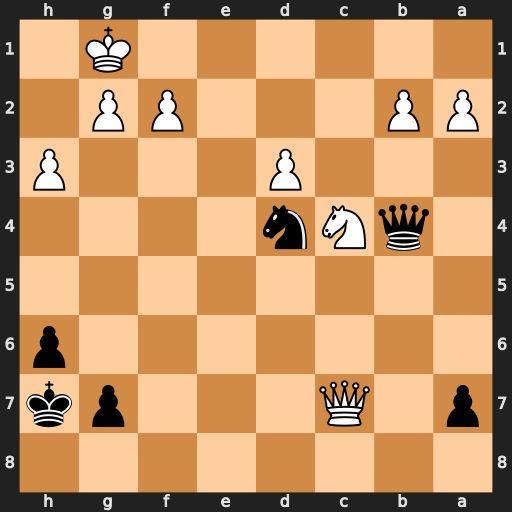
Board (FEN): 8/p1Q3pk/7p/8/1qNn4/3P3P/PP3PP1/6K1
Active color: b
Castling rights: -
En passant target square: -
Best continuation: Qe1+ Kh2 Ne2